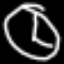
Label: clock